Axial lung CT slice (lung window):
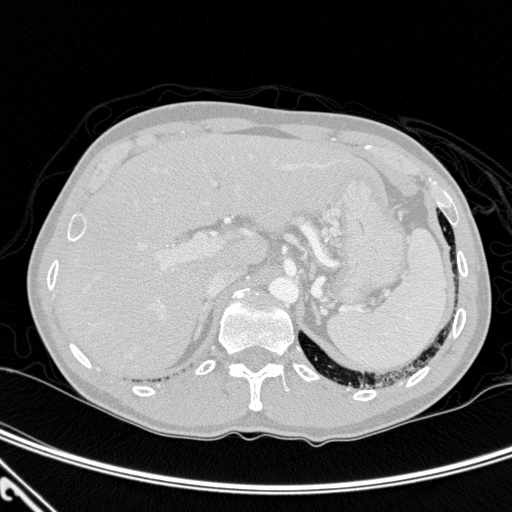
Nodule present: no